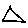
Label: triangle